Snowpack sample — Loveland Pass, Silver Plume, Colorado, USA (1/12/25, 11:40 AM MST)
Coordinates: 39.66, -105.88
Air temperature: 7 °F
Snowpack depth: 140 cm
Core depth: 10 cm
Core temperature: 41 °F
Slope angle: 11°, slope face: 30°
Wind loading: high
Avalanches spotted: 2
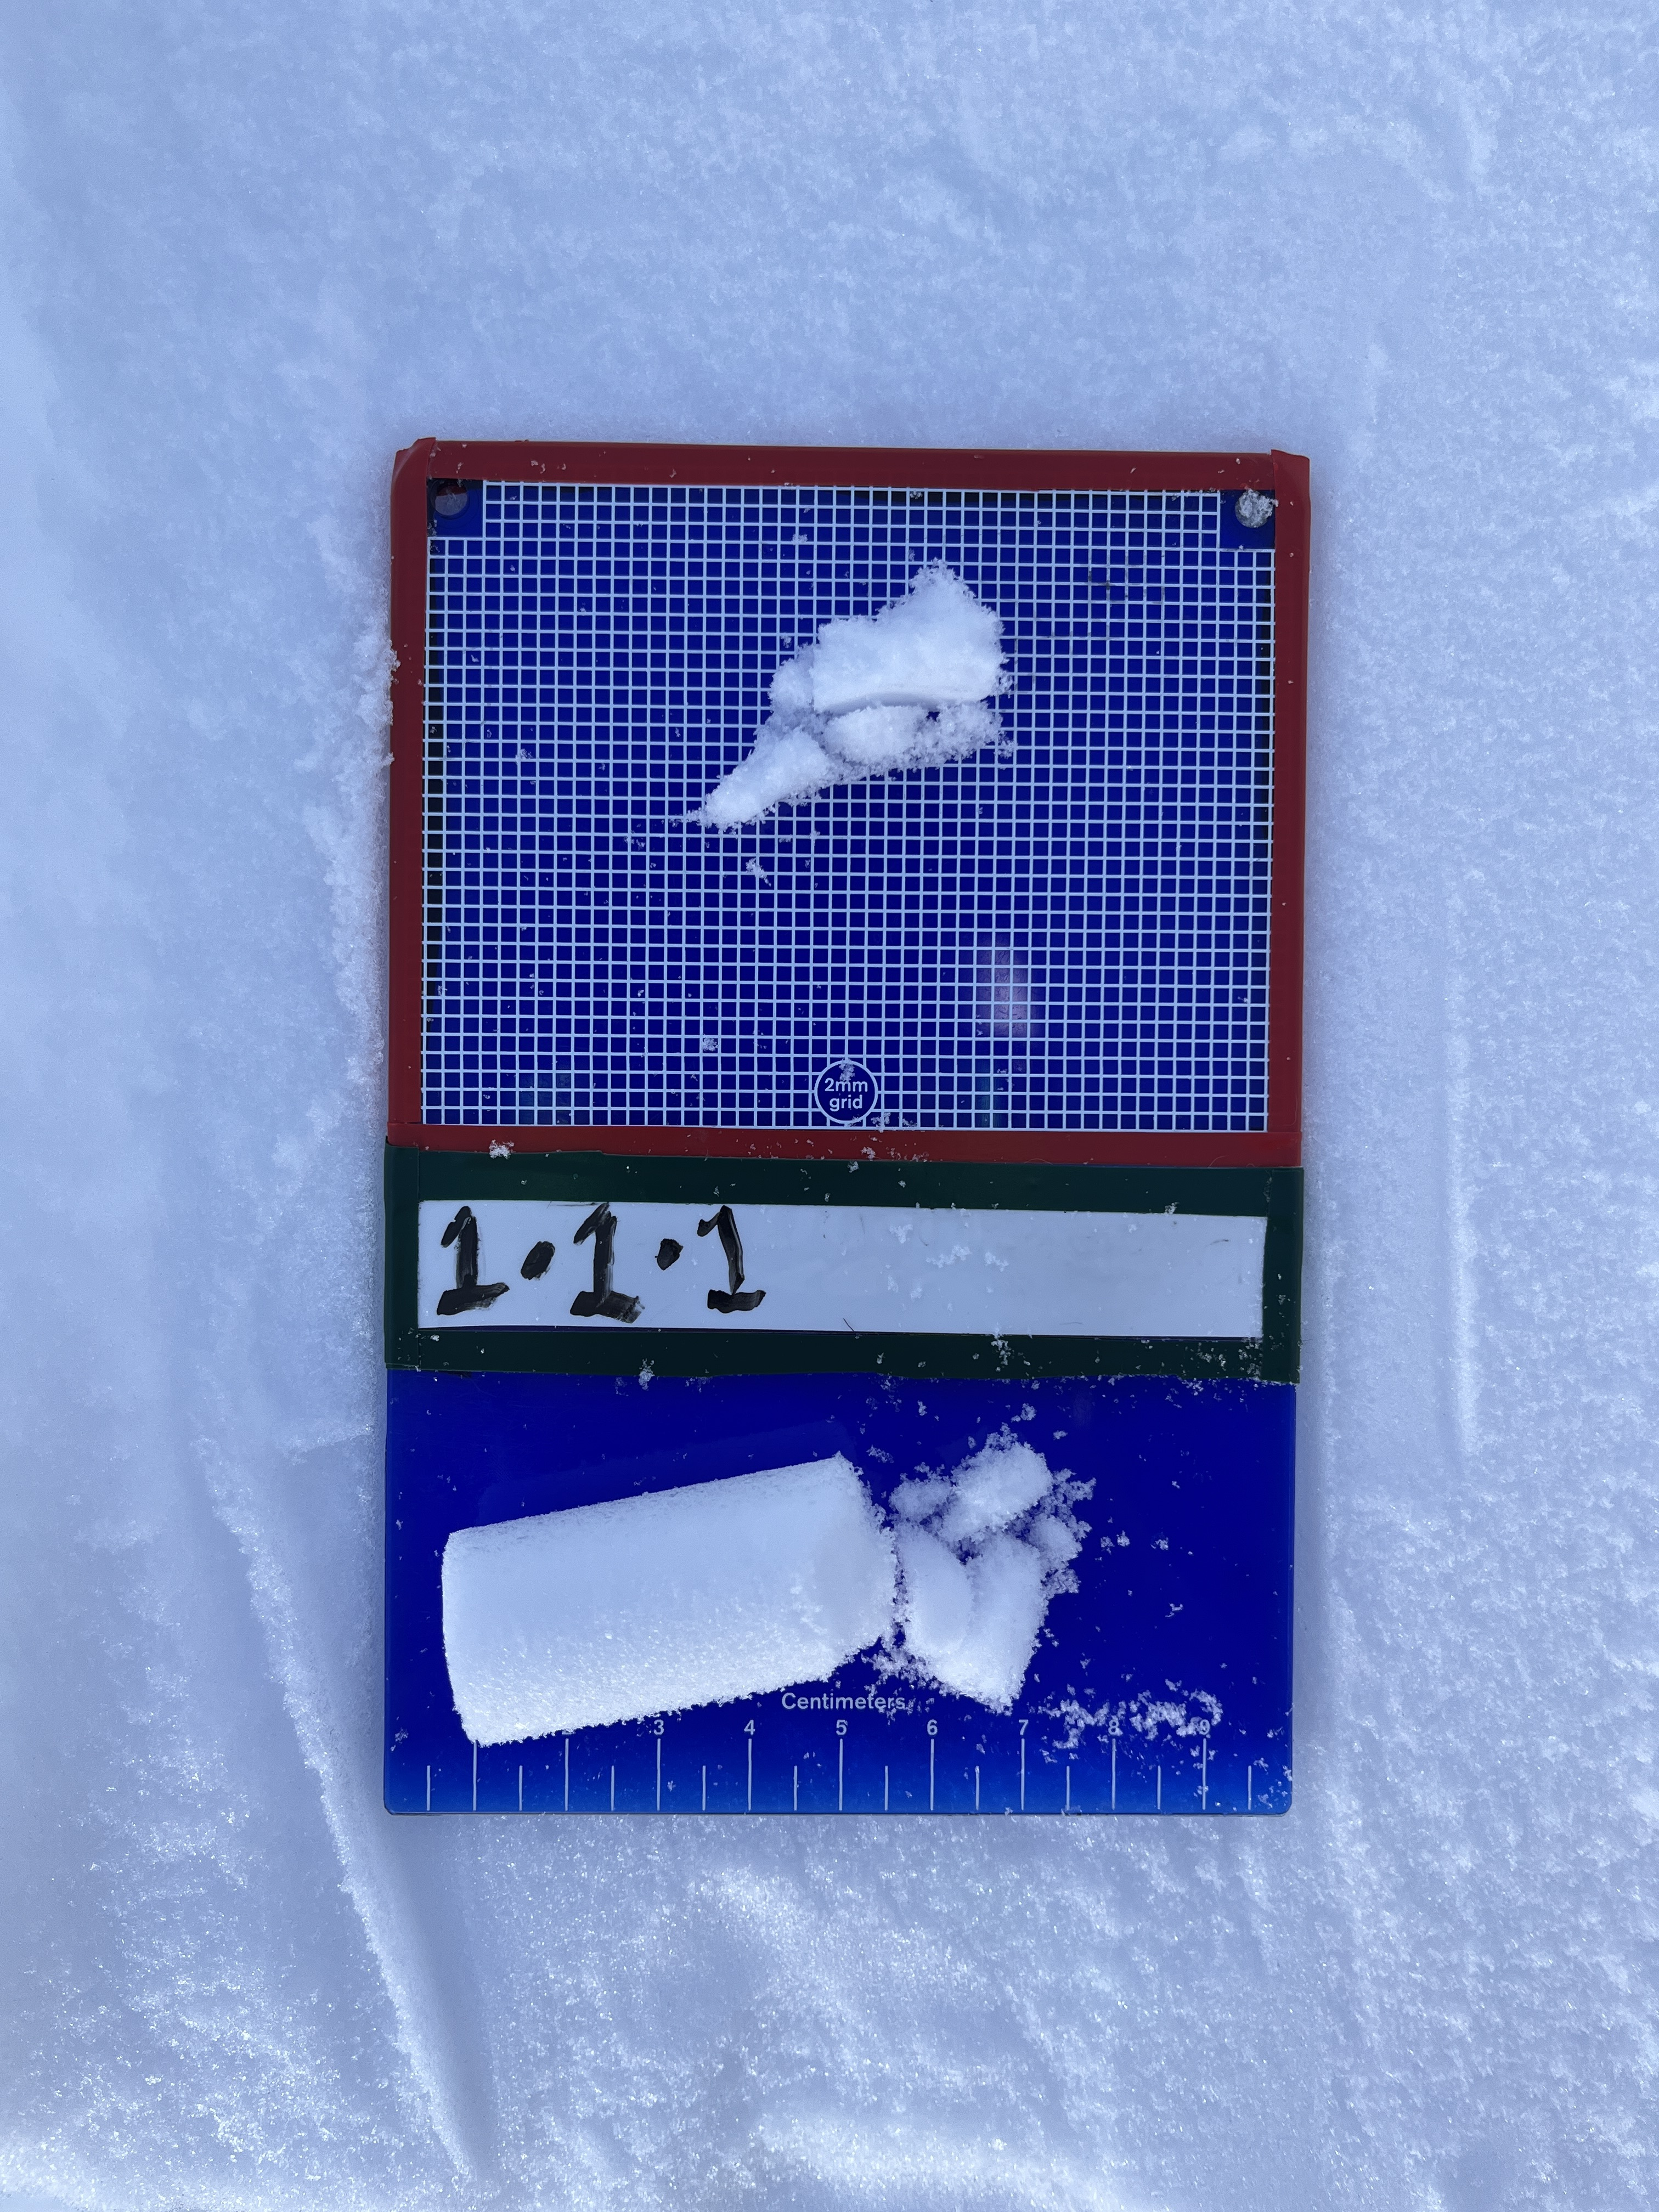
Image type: crystal_card
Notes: Pilot using slightly modified coring method that took too large segment for snow profile picturing, advised not to use in higher level models. Two avalanche on south face nearby, partially cloudy with light snow in the last 24 hours. Lots of wind loading on eastern features.